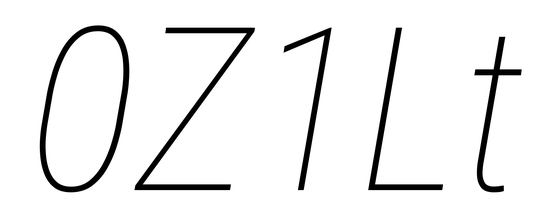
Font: Roboto-Italic_Condensed_Thin_Italic